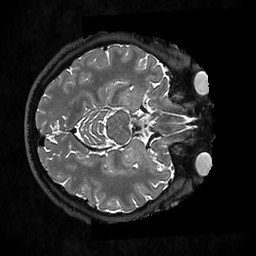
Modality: T2w
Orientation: axial
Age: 37
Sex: male
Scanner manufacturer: ge
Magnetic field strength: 3 T
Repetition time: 3.202 s
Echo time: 0.05886 s